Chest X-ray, AP view. Patient: 55 years old, sex F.
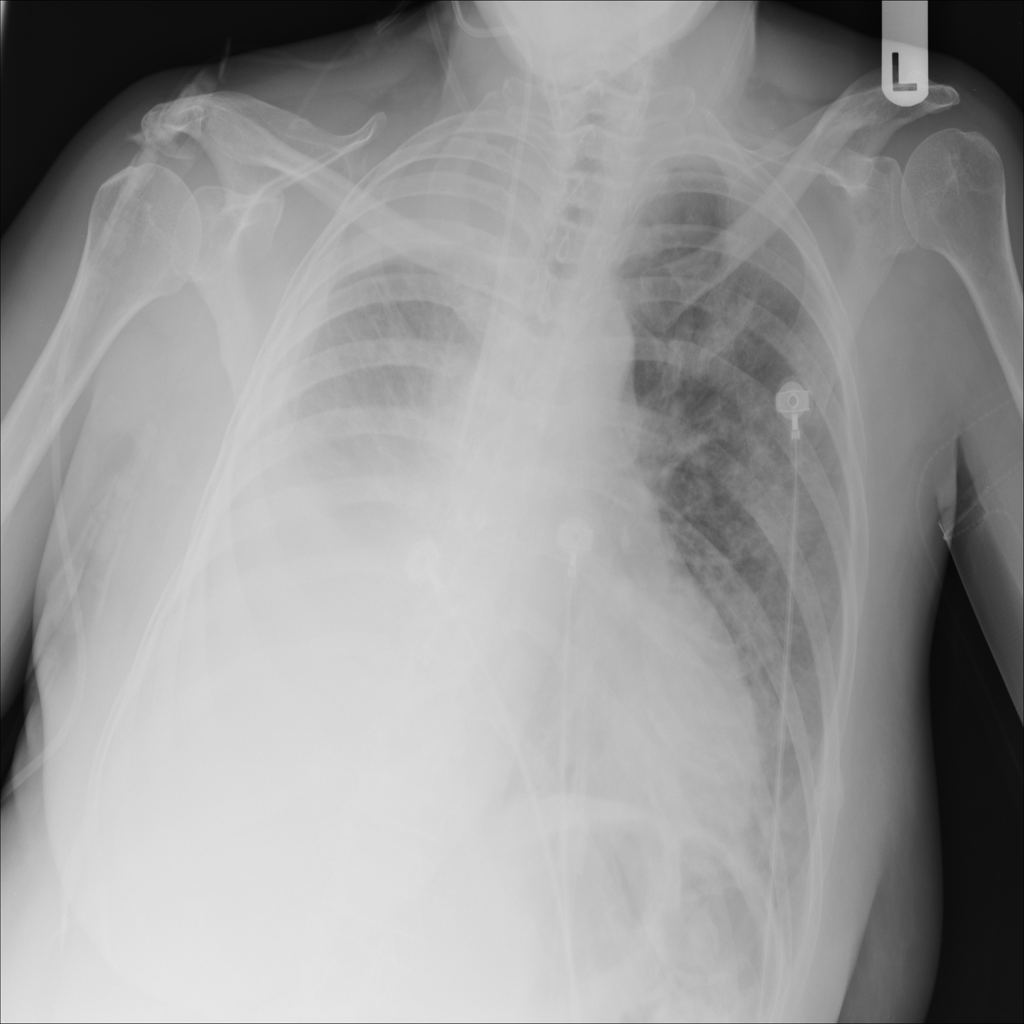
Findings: No Finding